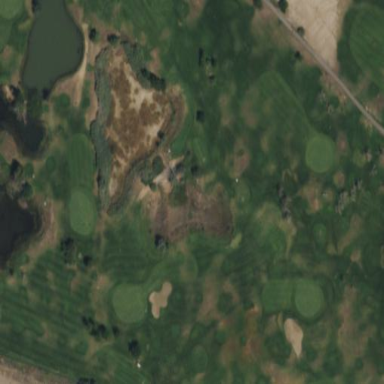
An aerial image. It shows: Rough area on grassy golf course.